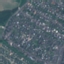
Land use / land cover: Residential